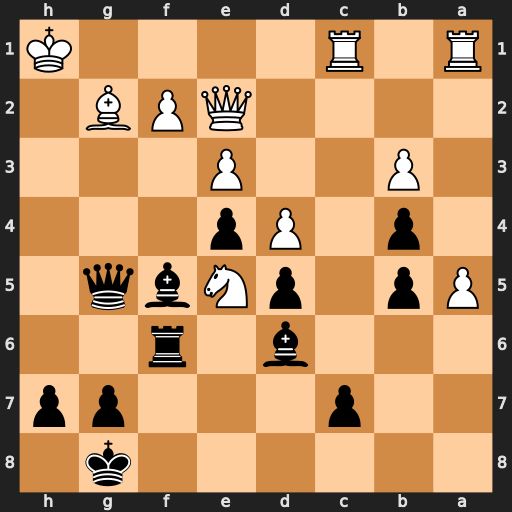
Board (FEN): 6k1/2p3pp/3b1r2/Pp1pNbq1/1p1Pp3/1P2P3/4QPB1/R1R4K
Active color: b
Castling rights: -
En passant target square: -
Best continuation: Bxe5 dxe5 Rg6 Qf1 Qh5+ Kg1 Bh3